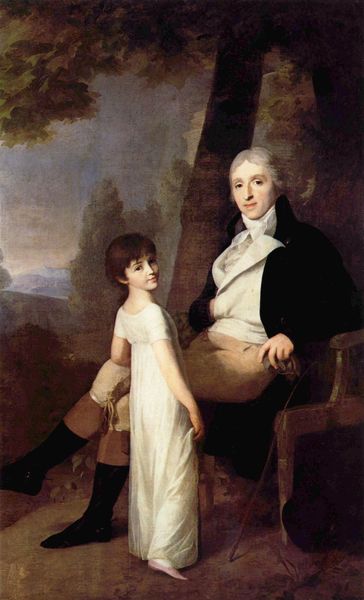
Titel: Porträt des Leipziger Kaufherrn Jacob Ferdinand Dufour Feronce
Künstler: Friedrich August Tischbein
Standort: Kassel
Institution: Gemäldegalerie
Schlagwörter: baum, blau, blätter, dunkel, fuß, gemälde, gruppe, hand, himmel, laub, mann, schatten, weiß, wolken, baumstämme, bäume, grün, landschaft, menschen, mädchen, ocker, sitzen, braun, elegant, frau, grau, hell, hintergrund, holz, hut, kleid, licht, rücken, schwarz, straße, stuhl, blick, park, weg, wolke, beige, rock, anzug, hemd, hose, jacke, arm, arme, augen, band, blicke, falten, gesicht, kragen, mensch, stehen, bild, bildnis, blicken, gruppenporträt, herr, portrait, porträt, öl, baumstamm, erde, horizont, natur, stamm, pfad, boden, auge, gewand, haare, mantel, reich, sessel, sitzend, stehend, familie, kind, paar, personen, tochter, vater, person, england, lippen, mittelscheitel, renaissance, rosa, scheitel, vornehm, wald, genre, stock, garten, perücke, adlig, lächeln, rückenansicht, sommer, ruhe, armlehne, lehne, zwei, gehstock, schuhe, stab, hosen, berge, mauer, baby, pause, bank, füsse, romantik, ölgemälde, constable, frack, draussen, halstuch, junge, gehrock, revers, sakko, weste, strümpfe, doppelportrait, doppelporträt, pärchen, spaziergang, barfuß, fus, soldat, spazierstock, napoleon, offizier, stiefel, fürst, anschauen, biedermeier, halbprofil, malerisch, repräsentation, halsbinde, kniebundhose, freundlich, wanderstock, empire, anlehnen, david, sitzbank, lichtschein, sohn, buam, englisch, graf, nett, barfüssig, jahrhundert, britisch, gerte, umdrehen, im garten, haa, stiefe, bnk, empfindsamkeit, einfühlsamkeit, großbrittanien, vater und tochter, wesrw, gainbourgh